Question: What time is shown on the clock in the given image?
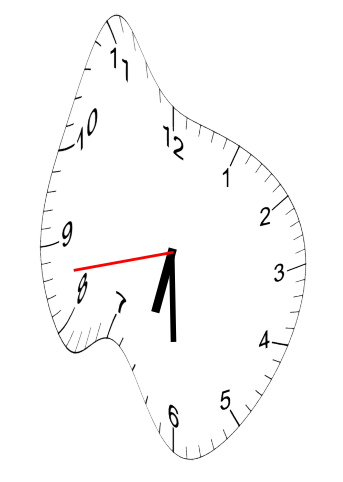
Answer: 06:29:43